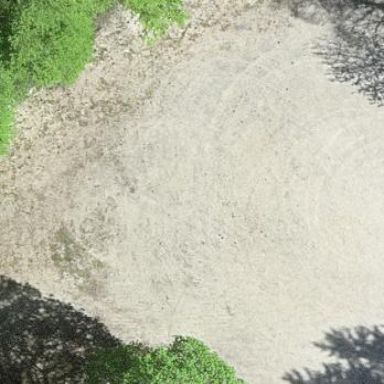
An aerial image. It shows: Parking area with fine gravel surface.